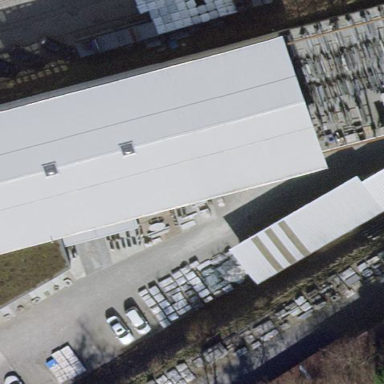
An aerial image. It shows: View of roof of building.